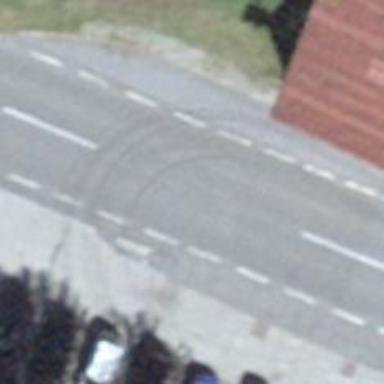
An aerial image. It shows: Bus stop with designated public transport stop position.